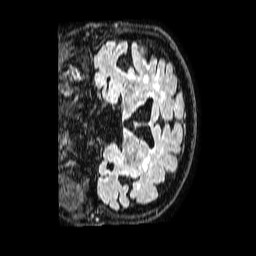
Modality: FLAIR
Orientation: coronal
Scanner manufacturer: philips
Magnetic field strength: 1.5 T
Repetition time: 4.8 s
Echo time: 0.3 s